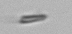
Label: fiber